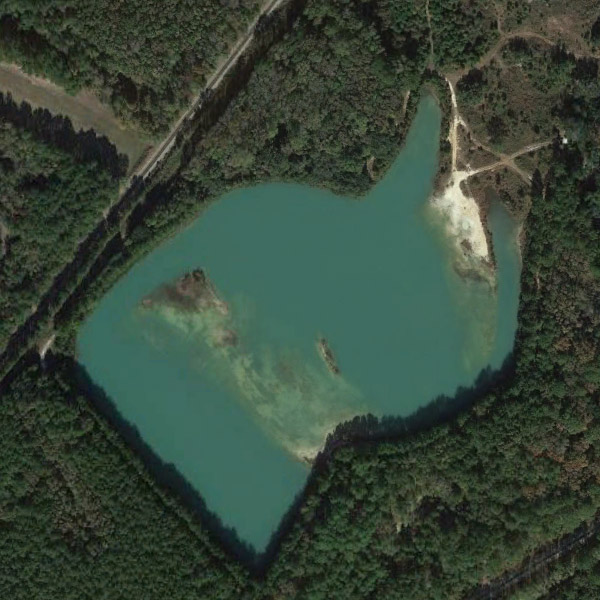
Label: Pond